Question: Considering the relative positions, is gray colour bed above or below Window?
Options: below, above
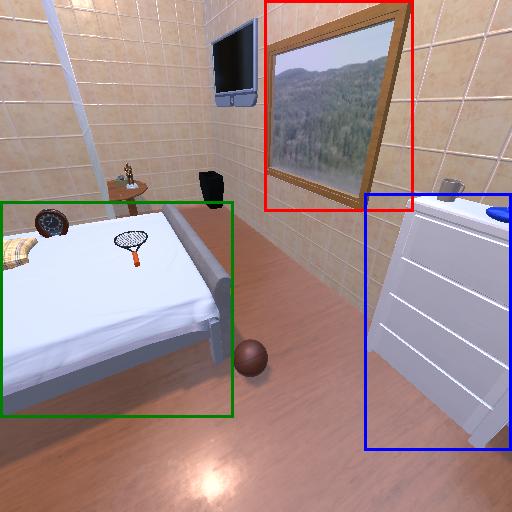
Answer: below